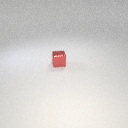
small red metal cube